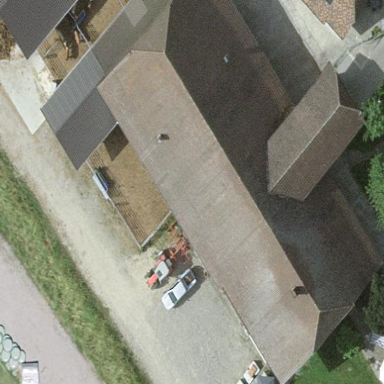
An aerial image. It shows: Farm building.